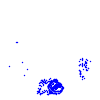
Particle: electron